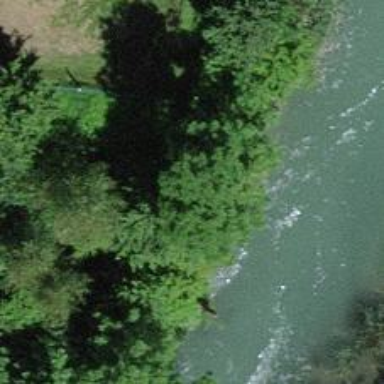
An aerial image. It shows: Location identified as the put-in point for whitewater activities.